Aerial crown-view tile of a tropical tree (Barro Colorado Island, Panama), acquired 20250124:
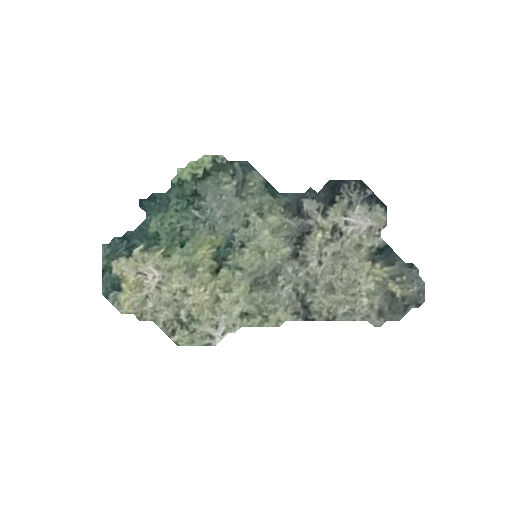
Species: Prioria copaifera
GBIF accepted scientific name: Prioria copaifera
Crown area: 60.736 m²